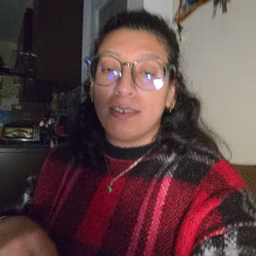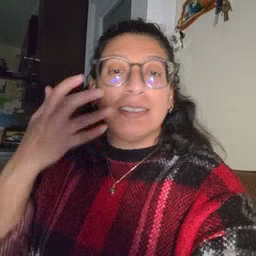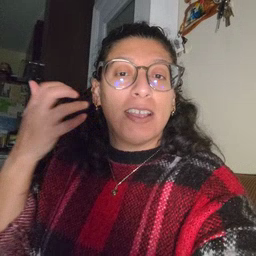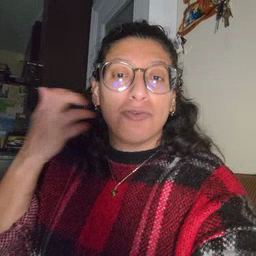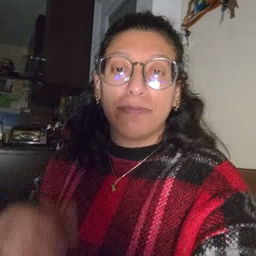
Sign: tiger